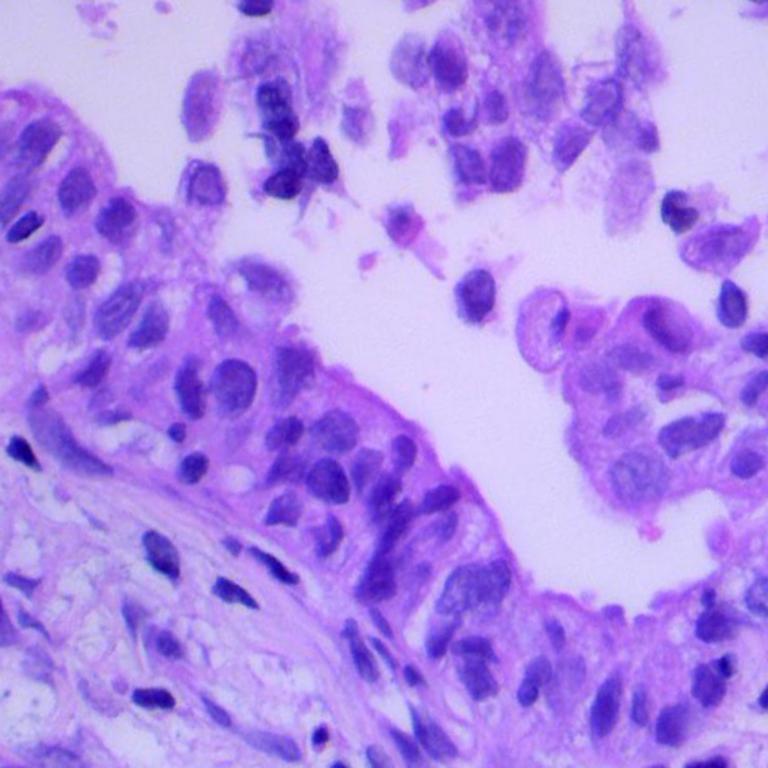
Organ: lung
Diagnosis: adenocarcinomas